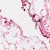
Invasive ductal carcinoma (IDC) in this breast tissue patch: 0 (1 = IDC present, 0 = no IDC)